Question: I have this 'Circle Slider':

And this is my 'TextBlock' inside:
'''
<TextBlock Text="{Binding Path=Value, ElementName=knobSlider}" Foreground="White"
FontFamily="Trebuchet MS" FontSize="20" HorizontalAlignment="Center"
VerticalAlignment="Center" RenderTransformOrigin="0.7,2.478" Margin="59,100,44,26" Width="47" />
'''
How can i convert the 'Slider' 'value' from double to only one decimal place and put this text in the middle of the circle ?
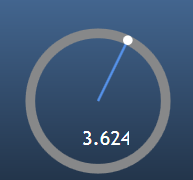
Answer: Simply use the string format '<TextBox Text="{Binding Value, StringFormat={}{0:#,#.0}}" />'.
So in your case it would look like:
'''
<TextBlock Text="{Binding Path=Value, ElementName=knobSlider, StringFormat={}{0:#,#.0}}" Foreground="White"
FontFamily="Trebuchet MS" FontSize="20" HorizontalAlignment="Center"
VerticalAlignment="Center" RenderTransformOrigin="0.7,2.478" Margin="59,100,44,26" Width="47" />
'''